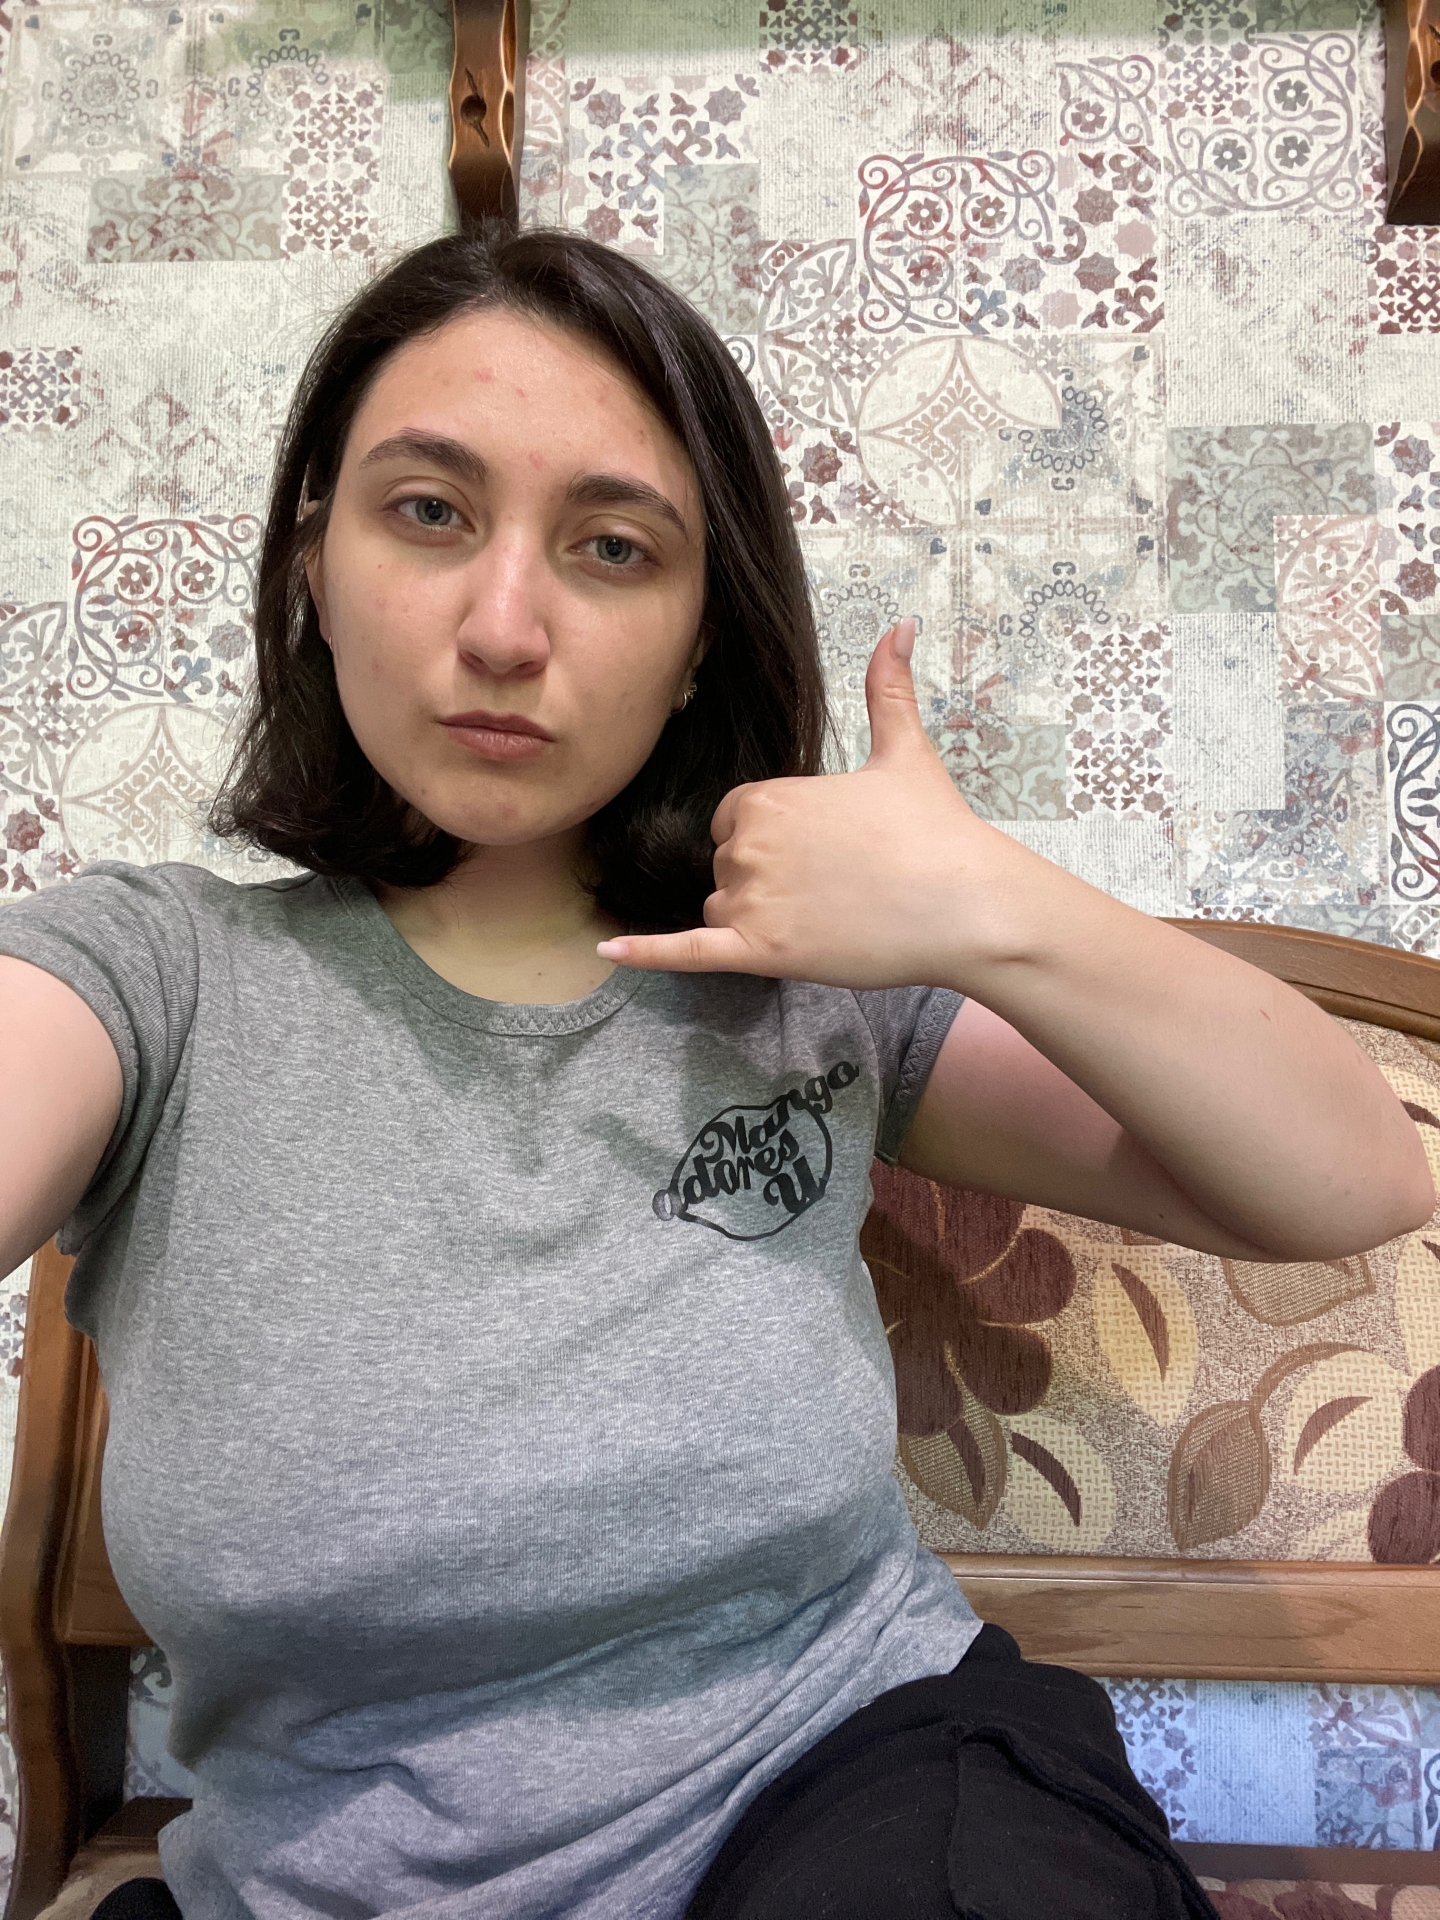
Label: clear